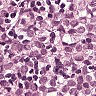
Metastatic tissue present: yes